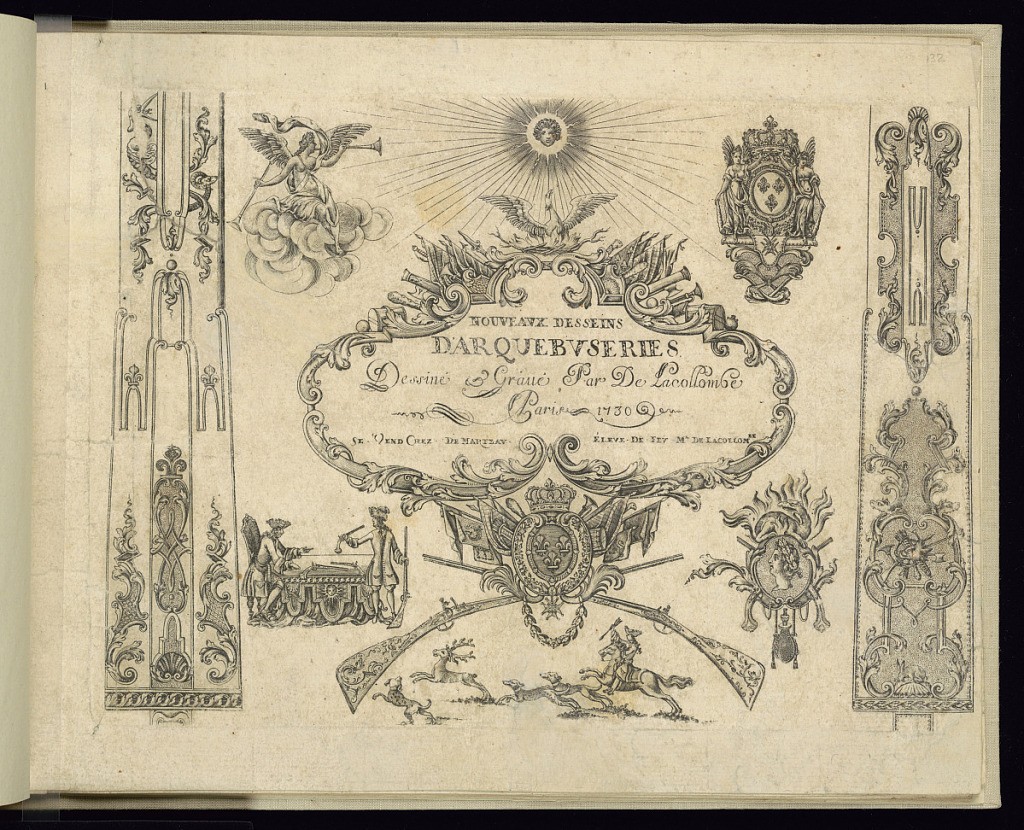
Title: Title Page
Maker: de La Collombe, French, active 1702 – 1739
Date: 1730
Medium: Etching and engraving on laid paper
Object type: Print
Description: Title page for a series of designs for firearms ornament. The lettering is framed within curved lines, fronds and acanthus leaves, topped with a bird flanked by trophies of flags and weapons. The sheet is decorated with vignettes of the figure of Victory, the head of Apollo, the French Royal coat of arms, a profile portrait with a crown of laurels, two figures looking at firearms across a table and a horseman hunting deer. Two vertical designs of firearms ornament flank the page along the right and left margins of the plate. The plate is signed and dated.